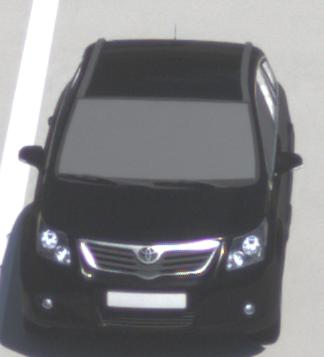
Make: Toyota
Model: Avensis 1.6
Detailed model: Avensis (T27) Notch Back
Model produced from: 2009/01
Model produced until: 2010/08
Doors: 4
Color: black
Road condition: dry road
Daytime: midday
Contrast: high contrast